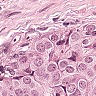
Metastatic tissue present: yes